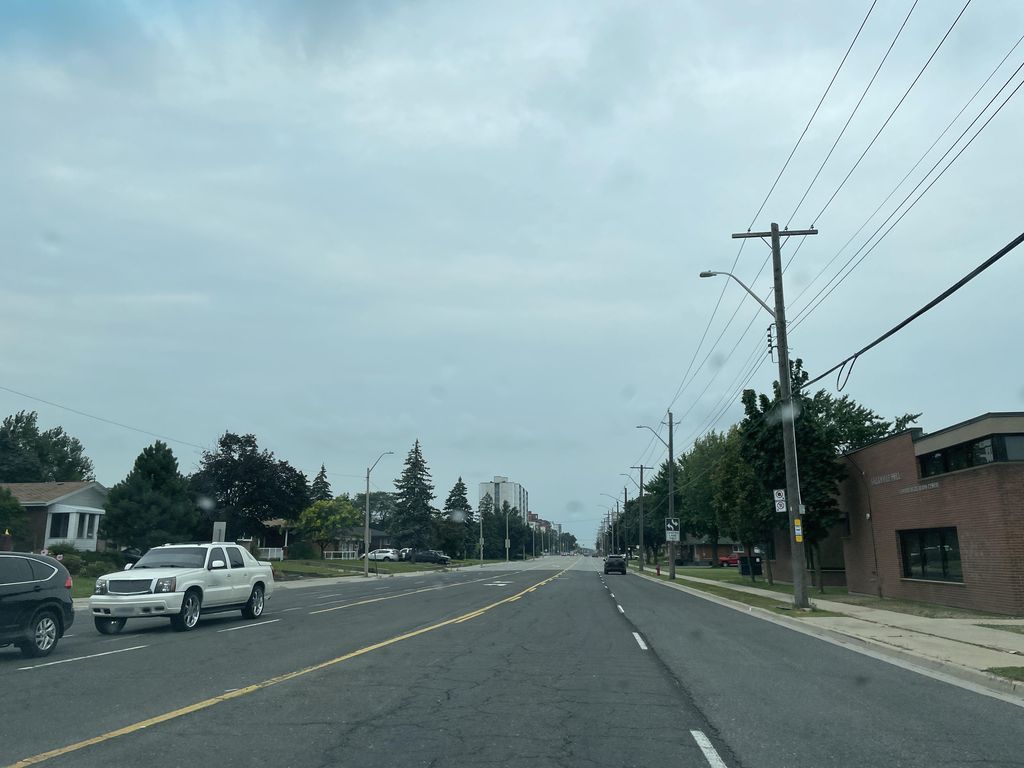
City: hamilton